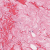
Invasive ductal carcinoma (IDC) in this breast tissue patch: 0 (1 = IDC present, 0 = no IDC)